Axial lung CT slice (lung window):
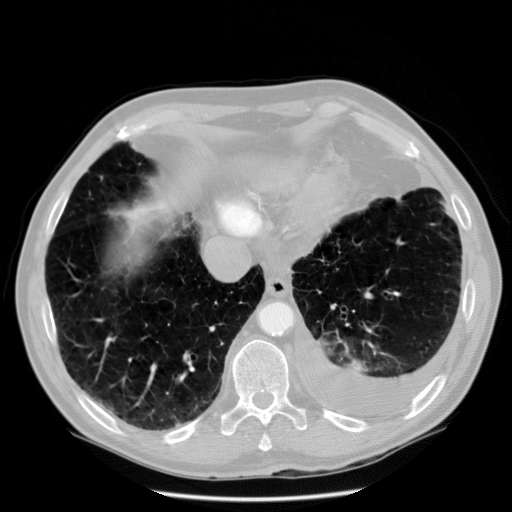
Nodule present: no